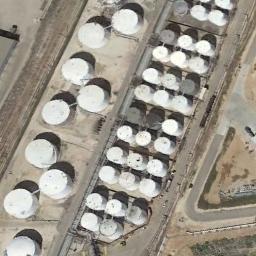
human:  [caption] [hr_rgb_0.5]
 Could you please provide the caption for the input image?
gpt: There are many neatly arranged storage tanks and many pipelines in the factory .

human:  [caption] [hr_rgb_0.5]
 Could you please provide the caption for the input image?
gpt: The roads are beside the storage tanks .

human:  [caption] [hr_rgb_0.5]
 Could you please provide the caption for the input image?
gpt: There are two rows of storage tanks on each open lot .

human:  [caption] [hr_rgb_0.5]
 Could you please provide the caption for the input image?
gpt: There are many storage tanks on the bare land .

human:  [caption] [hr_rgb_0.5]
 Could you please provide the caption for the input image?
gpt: There are many white storage tanks of different sizes .